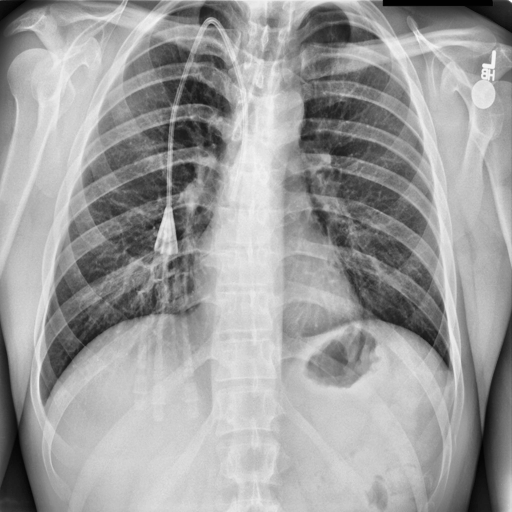
Finding: NORMAL